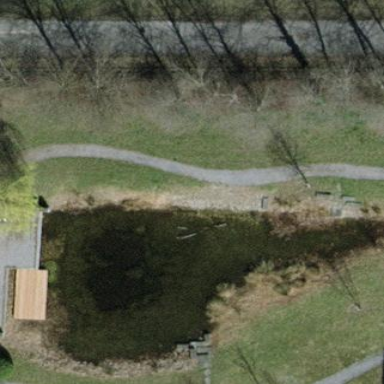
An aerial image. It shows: Serene pond surrounded by nature.